Field crop: maize
Growth stage: 2
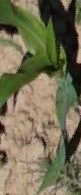
Species: maize